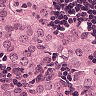
Metastatic tissue present: yes